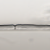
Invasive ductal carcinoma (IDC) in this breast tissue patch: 0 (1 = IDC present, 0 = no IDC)